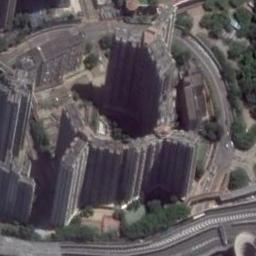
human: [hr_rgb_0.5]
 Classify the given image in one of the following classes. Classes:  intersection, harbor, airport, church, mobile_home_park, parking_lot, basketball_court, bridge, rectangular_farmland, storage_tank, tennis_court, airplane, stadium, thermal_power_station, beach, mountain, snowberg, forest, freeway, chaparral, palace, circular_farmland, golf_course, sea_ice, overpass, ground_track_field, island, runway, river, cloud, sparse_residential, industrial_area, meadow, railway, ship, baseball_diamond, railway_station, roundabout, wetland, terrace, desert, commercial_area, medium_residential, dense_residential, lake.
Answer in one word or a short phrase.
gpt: commercial_area